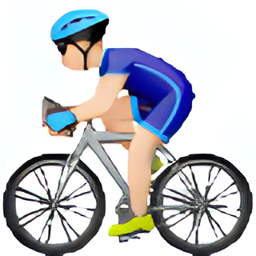
Name: bicyclist
Emoji: 🚴🏻
Group: People & Body
Sub-group: person-sport